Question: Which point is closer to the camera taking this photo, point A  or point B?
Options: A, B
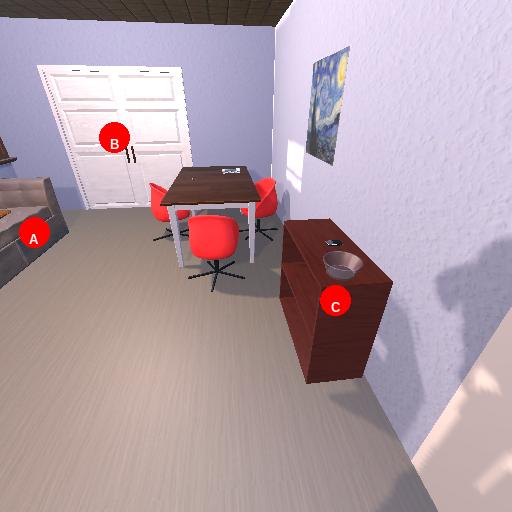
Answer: A